Field crop: tomato
Growth stage: 1
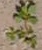
Species: portulaca